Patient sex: M
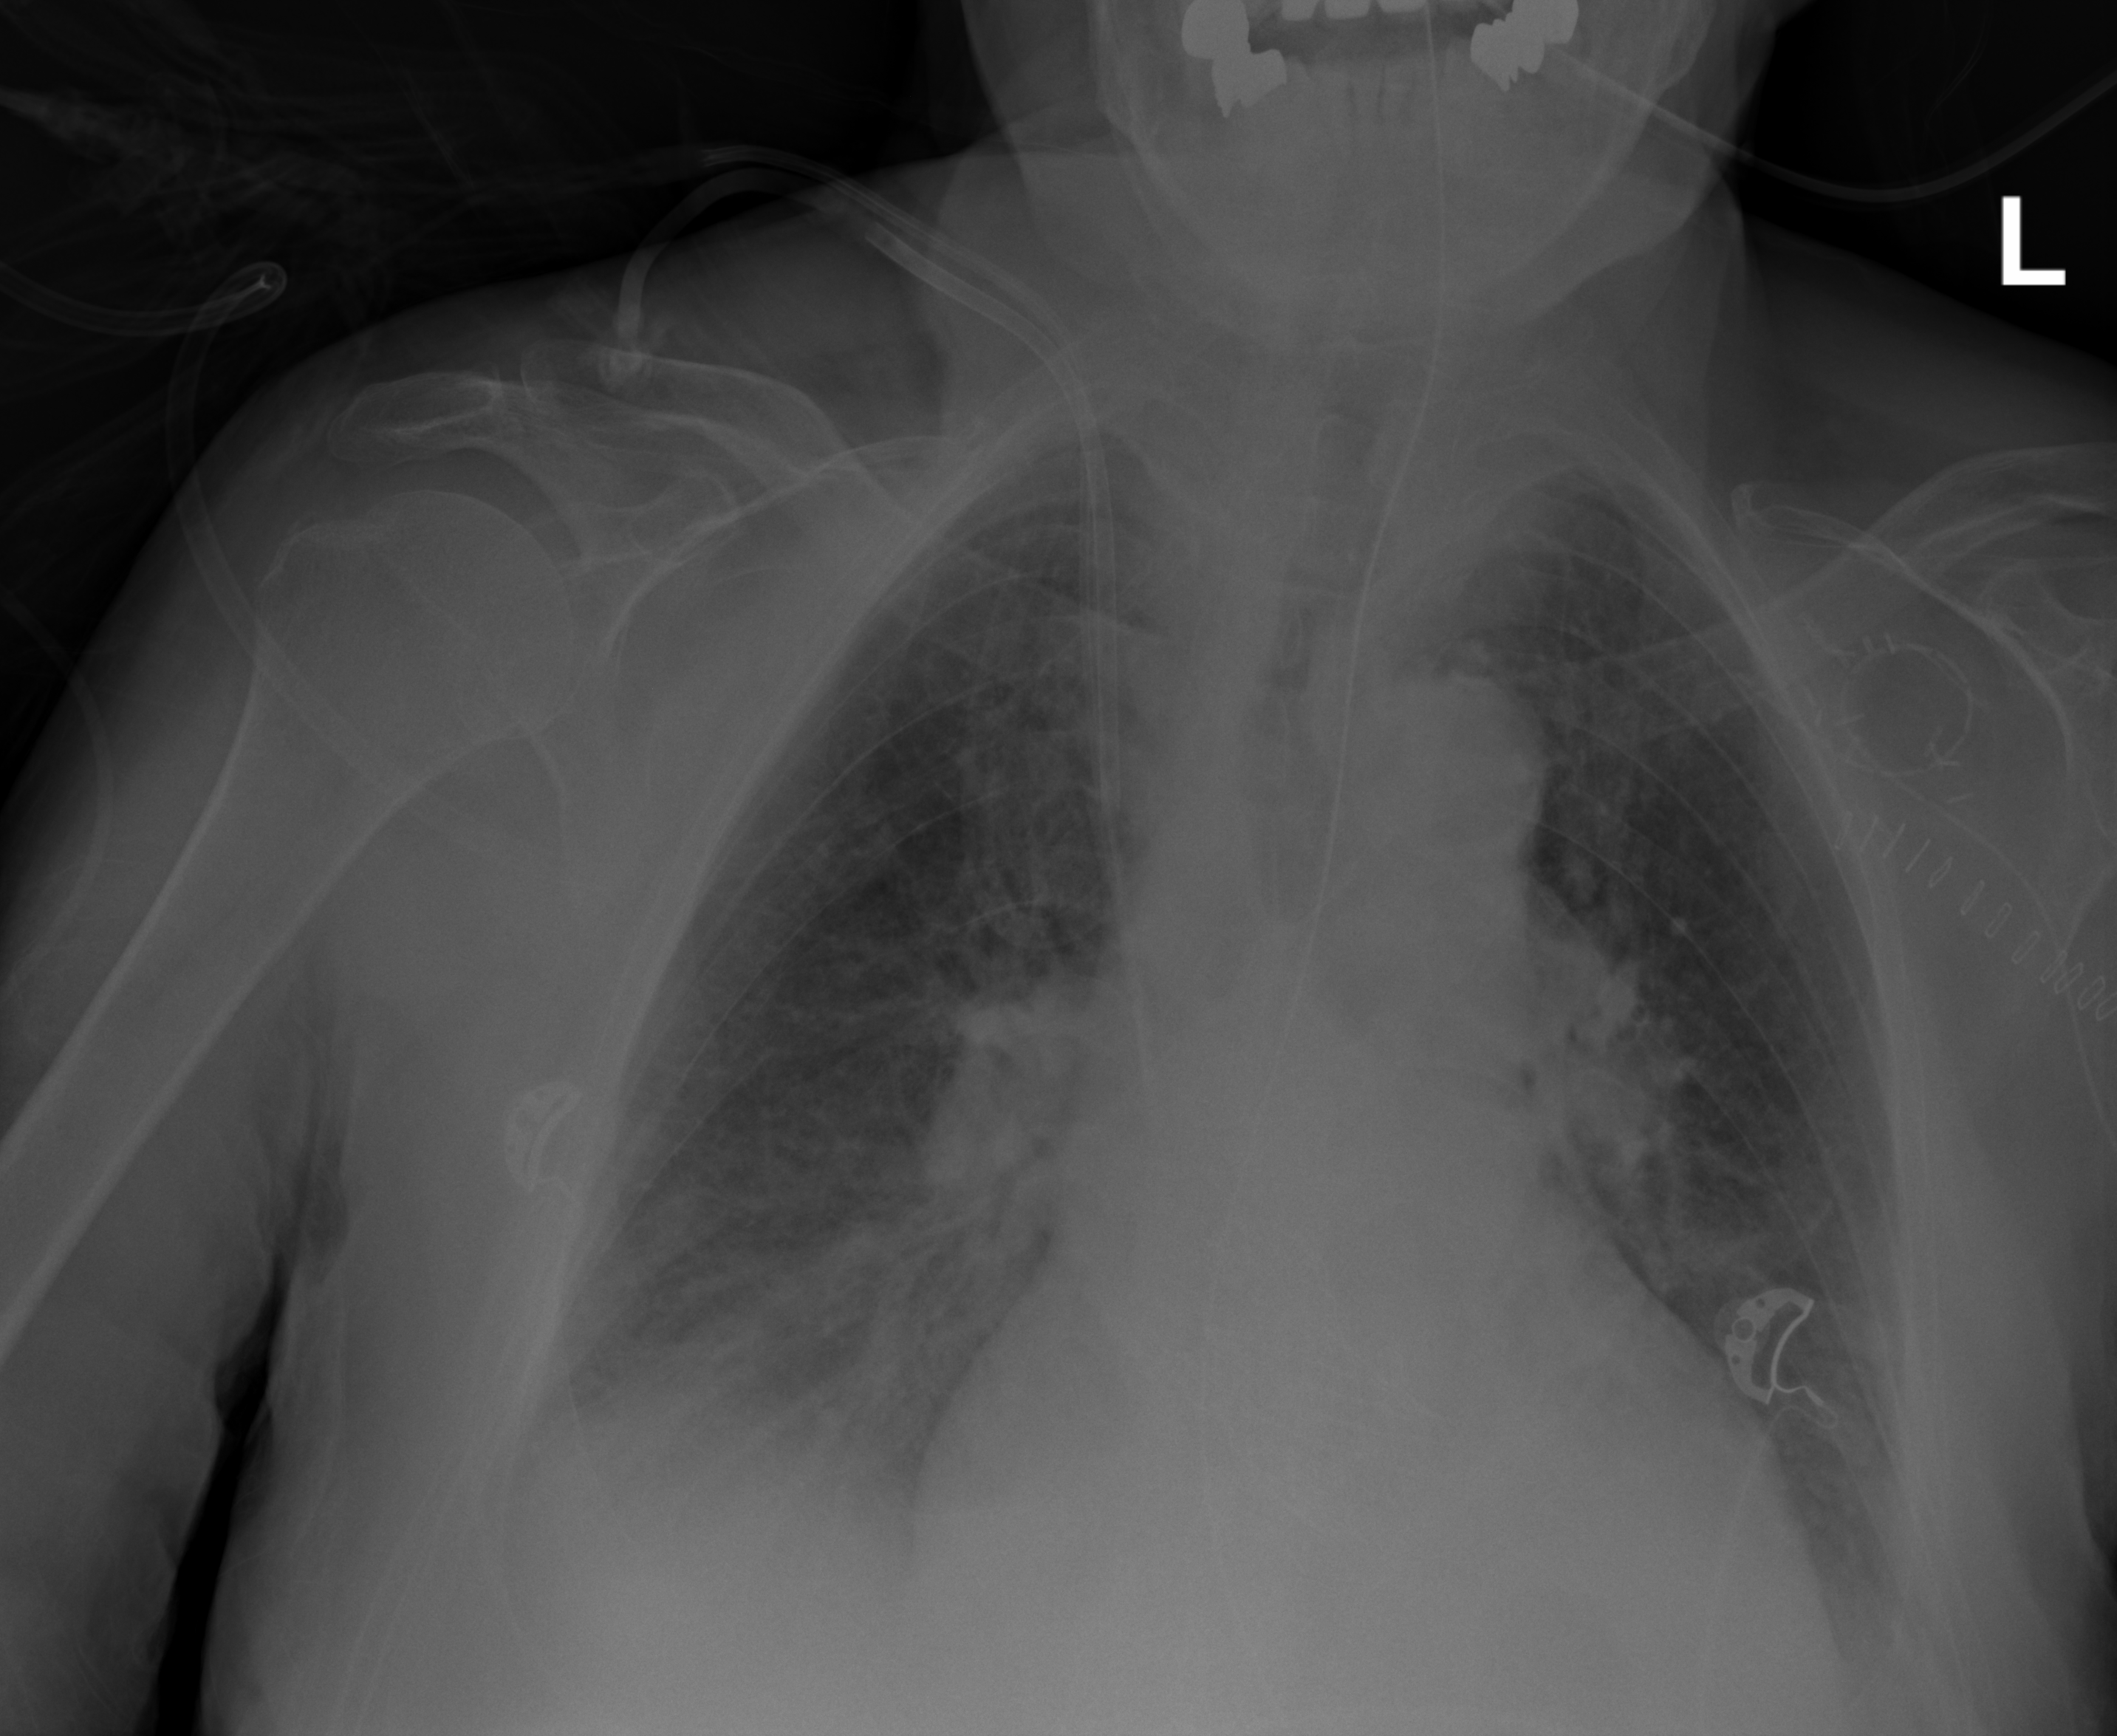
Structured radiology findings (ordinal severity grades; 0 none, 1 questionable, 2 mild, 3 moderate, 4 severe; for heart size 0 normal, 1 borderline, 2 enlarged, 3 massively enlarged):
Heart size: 2
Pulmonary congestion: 0
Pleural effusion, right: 2
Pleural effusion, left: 2
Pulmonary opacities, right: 0
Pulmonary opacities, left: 0
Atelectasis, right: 2
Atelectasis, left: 2